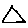
Label: triangle